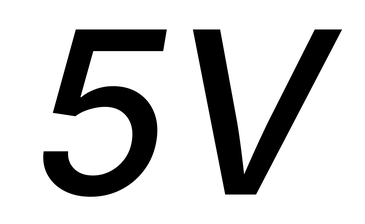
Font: Inter-Italic_Medium_Italic